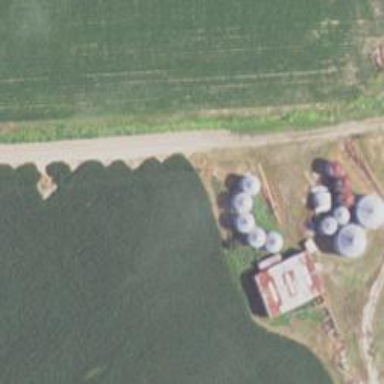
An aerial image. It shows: Silo.